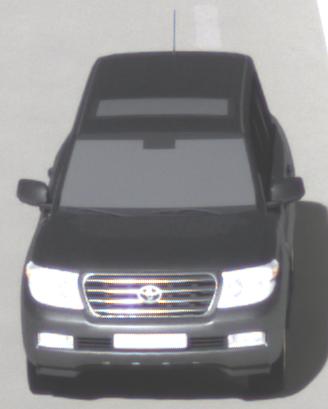
Make: Toyota
Model: Land Cruiser V8 4.7
Detailed model: Land Cruiser V8 (J20)
Model produced from: 2008/03
Model produced until: 2009/11
Doors: 5
Color: gray
Road condition: dry road
Daytime: morning or afternoon
Contrast: high contrast